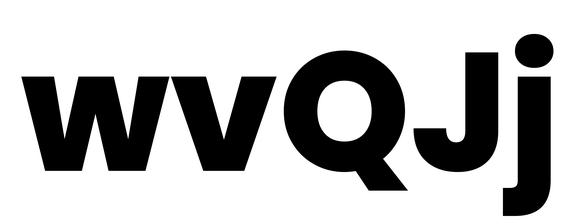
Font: Poppins-ExtraBold